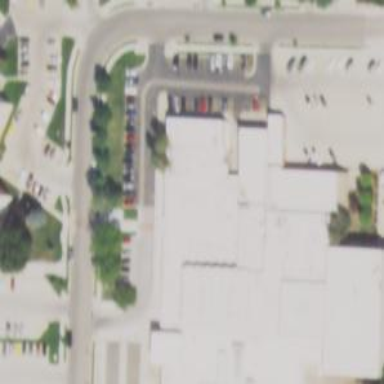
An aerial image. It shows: Building used as fitness center.